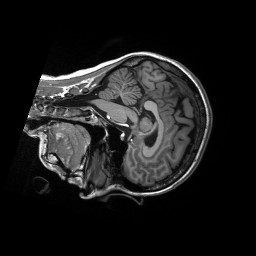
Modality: T1w
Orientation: sagittal
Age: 32
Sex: female
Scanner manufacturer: siemens
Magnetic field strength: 3 T
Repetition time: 2.53 s
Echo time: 0.00219 s